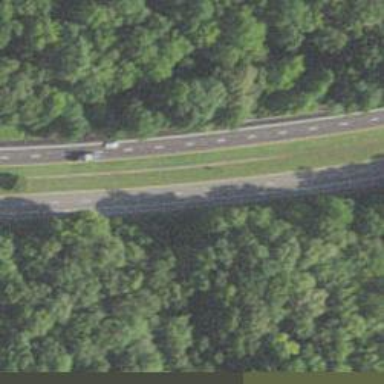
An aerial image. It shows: Expressway with asphalt surface classified as trunk highway.